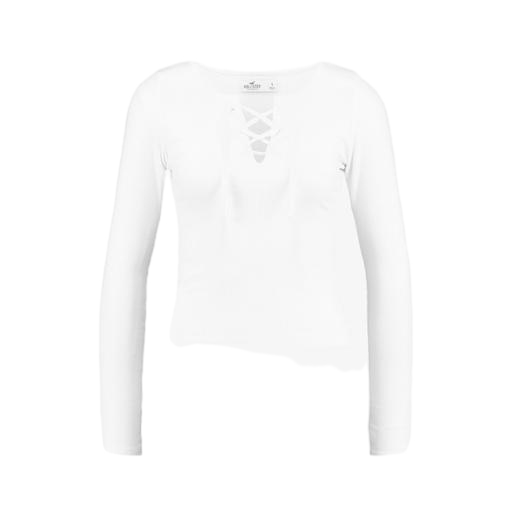
top lace-up front white, white long-sleeve lace-up top, white henley long-sleeved ribbed-jersey top, white background